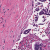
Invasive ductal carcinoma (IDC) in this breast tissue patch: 1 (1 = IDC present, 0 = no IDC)